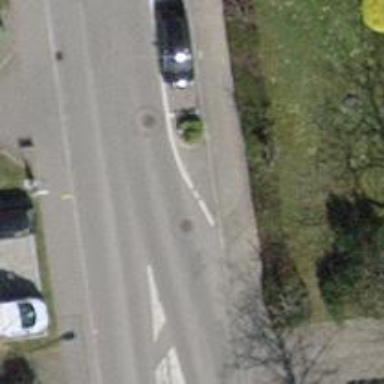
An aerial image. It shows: Public transport stop position.